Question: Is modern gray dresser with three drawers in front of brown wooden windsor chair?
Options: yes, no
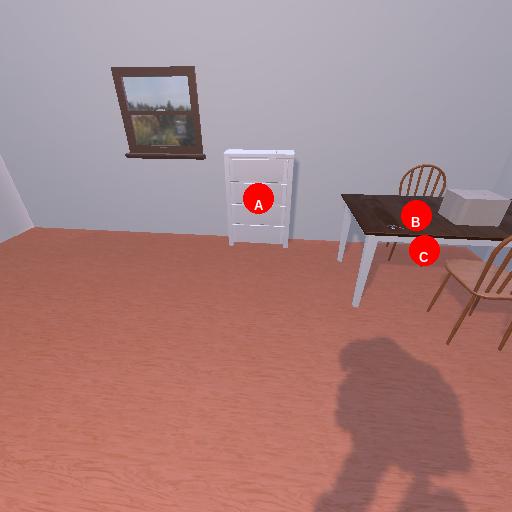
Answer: yes